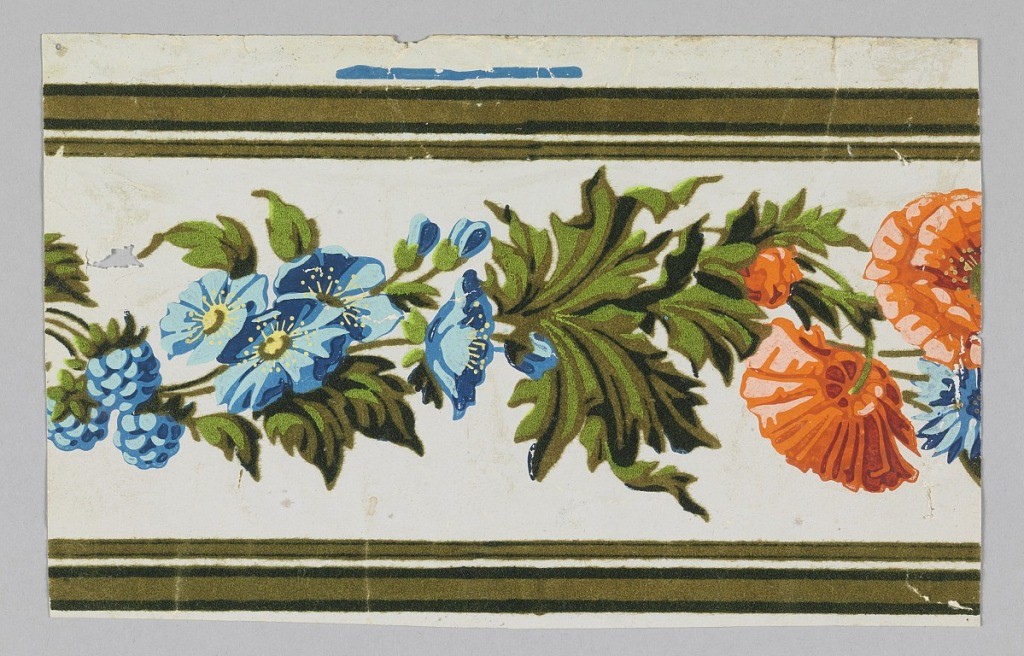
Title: Border
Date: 1830–60
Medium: Block-printed and flocked on paper
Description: Poppies and other flowers decorate the wide central band. The foliage and the striped edgings are flocked, and the ground has a satin finish. Blue, orange, pink, yellow, red and green flocking on a white ground.